Question: I have Laravel Lumen project
I have a Dockerfile for it.
'''
FROM alpine:3.7
RUN apk --no-cache add php7 php7-fpm php7-pdo php7-mbstring php7-xml php7-openssl php7-json php7-phar php7-zip php7-dom php7-session php7-zlib && php7 -r "copy('http://getcomposer.org/installer', 'composer-setup.php');" && php7 composer-setup.php --install-dir=/usr/bin --filename=composer && php7 -r "unlink('composer-setup.php');" && ln -sf /usr/bin/php7 /usr/bin/php && ln -s /etc/php7/php.ini /etc/php7/conf.d/php.ini
RUN set -x addgroup -g 82 -S www-data adduser -u 82 -D -S -G www-data www-data
COPY . /src
ADD .env.example /src/.env
WORKDIR /src
RUN chmod -R 777 storage
CMD php -S localhost:8000 -t public
'''
I also have docker-compose.yml
'''
version: '3'
services:
portalmodules:
build:
context: .
dockerfile: Dockerfile
ports:
- 8000:8000
'''
When I run 'docker-compose up', everything seem success
'''
Creating network "lumen_default" with the default driver
Building portalmodules
Step 1/9 : FROM alpine:3.7
3.7: Pulling from library/alpine
5d20c808ce19: Downloading [> ] 21.15k5d20c808ce19: Downloading [============================> ] 1.195M5d20c808ce19: Extracting [> ] 32.77kB5d20c808ce19: Extracting [=====================> ] 917.5kB5d20c808ce19: Extracting [==================================================>] 2.107MB5d20c808ce19: Pull complete
Digest: sha256:fea30b82fd63049b797ab37f13bf9772b59c15a36b1eec6b031b6e483fd7f252
Status: Downloaded newer image for alpine:3.7
---> 6d1ef012b567
Step 2/9 : LABEL maintainer "John Doe <john@site.com>"
---> Running in fb4f2dd6d1de
Removing intermediate container fb4f2dd6d1de
---> 8a45db7ddab9
Step 3/9 : RUN apk --no-cache add php7 php7-fpm php7-pdo php7-mbstring php7-xml php7-openssl php7-json php7-phar php7-zip php7-dom php7-session php7-zlib && php7 -r "copy('http://getcomposer.org/installer', 'composer-setup.php');" && php7 composer-setup.php --install-dir=/usr/bin --filename=composer && php7 -r "unlink('composer-setup.php');" && ln -sf /usr/bin/php7 /usr/bin/php && ln -s /etc/php7/php.ini /etc/php7/conf.d/php.ini
---> Running in 3de805731cad
fetch http://dl-cdn.alpinelinux.org/alpine/v3.7/main/x86_64/APKINDEX.tar.gz
fetch http://dl-cdn.alpinelinux.org/alpine/v3.7/community/x86_64/APKINDEX.tar.gz
(1/19) Installing php7-common (7.1.17-r0)
(2/19) Installing ncurses-terminfo-base (6.0_p20171125-r1)
(3/19) Installing ncurses-terminfo (6.0_p20171125-r1)
(4/19) Installing ncurses-libs (6.0_p20171125-r1)
(5/19) Installing libedit (20170329.3.1-r3)
(6/19) Installing pcre (8.41-r1)
(7/19) Installing libxml2 (2.9.8-r1)
(8/19) Installing php7 (7.1.17-r0)
(9/19) Installing php7-dom (7.1.17-r0)
(10/19) Installing php7-fpm (7.1.17-r0)
(11/19) Installing php7-json (7.1.17-r0)
(12/19) Installing php7-mbstring (7.1.17-r0)
(13/19) Installing php7-openssl (7.1.17-r0)
(14/19) Installing php7-pdo (7.1.17-r0)
(15/19) Installing php7-phar (7.1.17-r0)
(16/19) Installing php7-session (7.1.17-r0)
(17/19) Installing php7-xml (7.1.17-r0)
(18/19) Installing libzip (1.3.0-r1)
(19/19) Installing php7-zip (7.1.17-r0)
Executing busybox-1.27.2-r11.trigger
OK: 25 MiB in 32 packages
All settings correct for using Composer
Downloading...
Composer (version 1.8.4) successfully installed to: /usr/bin/composer
Use it: php /usr/bin/composer
Removing intermediate container 3de805731cad
---> ff5d58488a6d
Step 4/9 : RUN set -x addgroup -g 82 -S www-data adduser -u 82 -D -S -G www-data www-data
---> Running in 634b56b930cd
Removing intermediate container 634b56b930cd
---> 395f7f861700
Step 5/9 : COPY . /src
---> 0b4e7b92df73
Step 6/9 : ADD .env.example /src/.env
---> 2848f770f17d
Step 7/9 : WORKDIR /src
---> Running in cbba620f9904
Removing intermediate container cbba620f9904
---> 819ee9222de7
Step 8/9 : RUN chmod -R 777 storage
---> Running in 135b707d5008
Removing intermediate container 135b707d5008
---> 4bf78fca1236
Step 9/9 : CMD php -S localhost:8000 -t public
---> Running in 55d0a643fb43
Removing intermediate container 55d0a643fb43
---> bb0d3d1da9a9
Successfully built bb0d3d1da9a9
Successfully tagged lumen_portalmodules:latest
WARNING: Image for service portalmodules was built because it did not already exist. To rebuild this image you must use 'docker-compose build' or 'docker-compose up --build'.
Creating lumen_portalmodules_1 ... done
Attaching to lumen_portalmodules_1
portalmodules_1 | PHP 7.1.17 Development Server started at Fri Mar 29 20:16:45 2019
'''
But I don't what is the URL - I should go to see my site ... ♂️
I've tried go to : <URL>
I kept getting this

Am I doing anything wrong ? What is my site URL ?
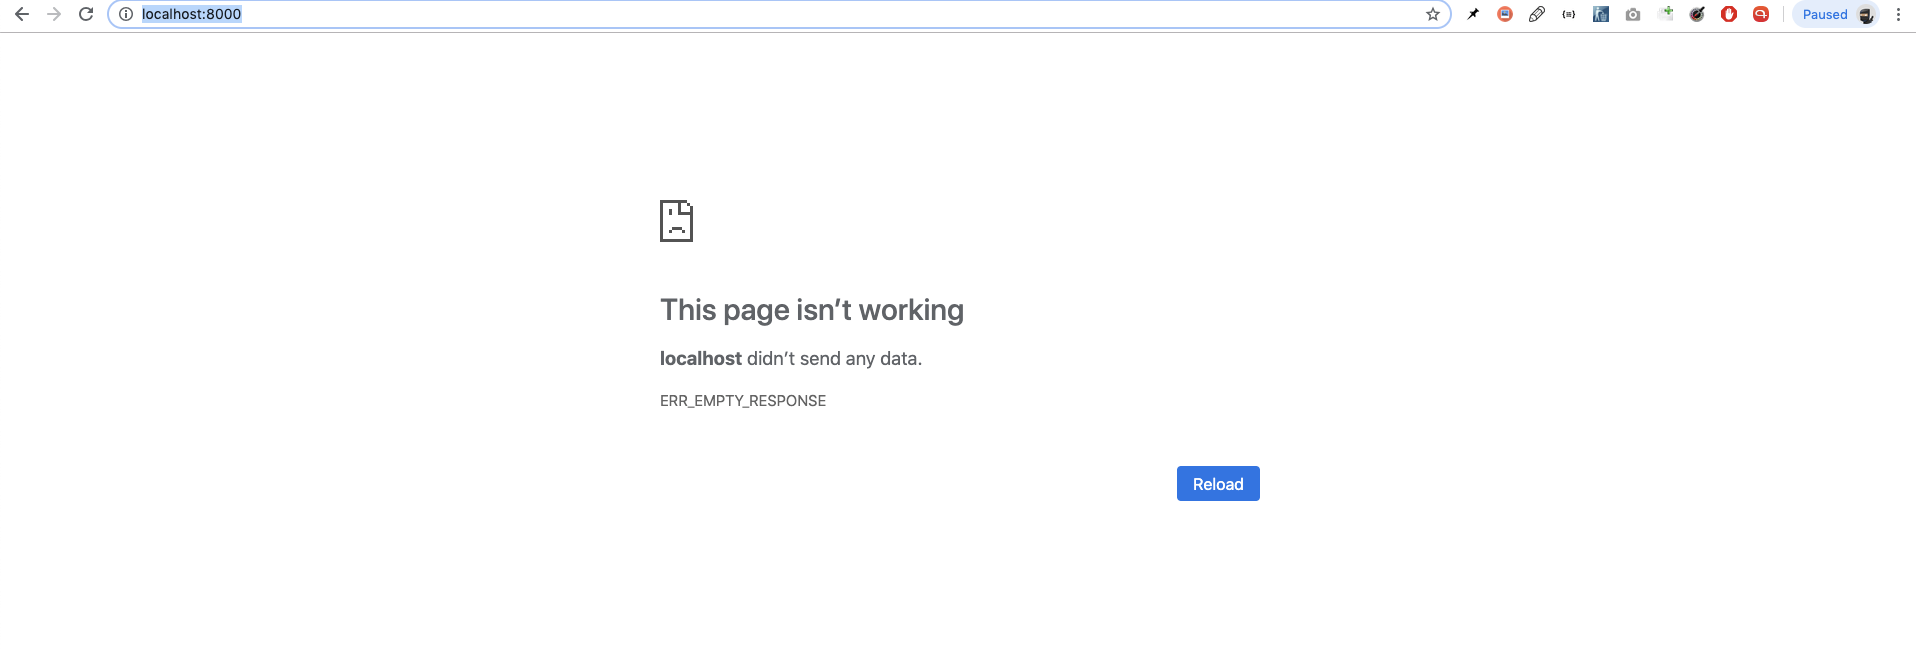
Answer: Have you tried : 'CMD php -S 0.0.0.0:8000 -t public' ?
localhost is refering to the container local ip not your host machine's